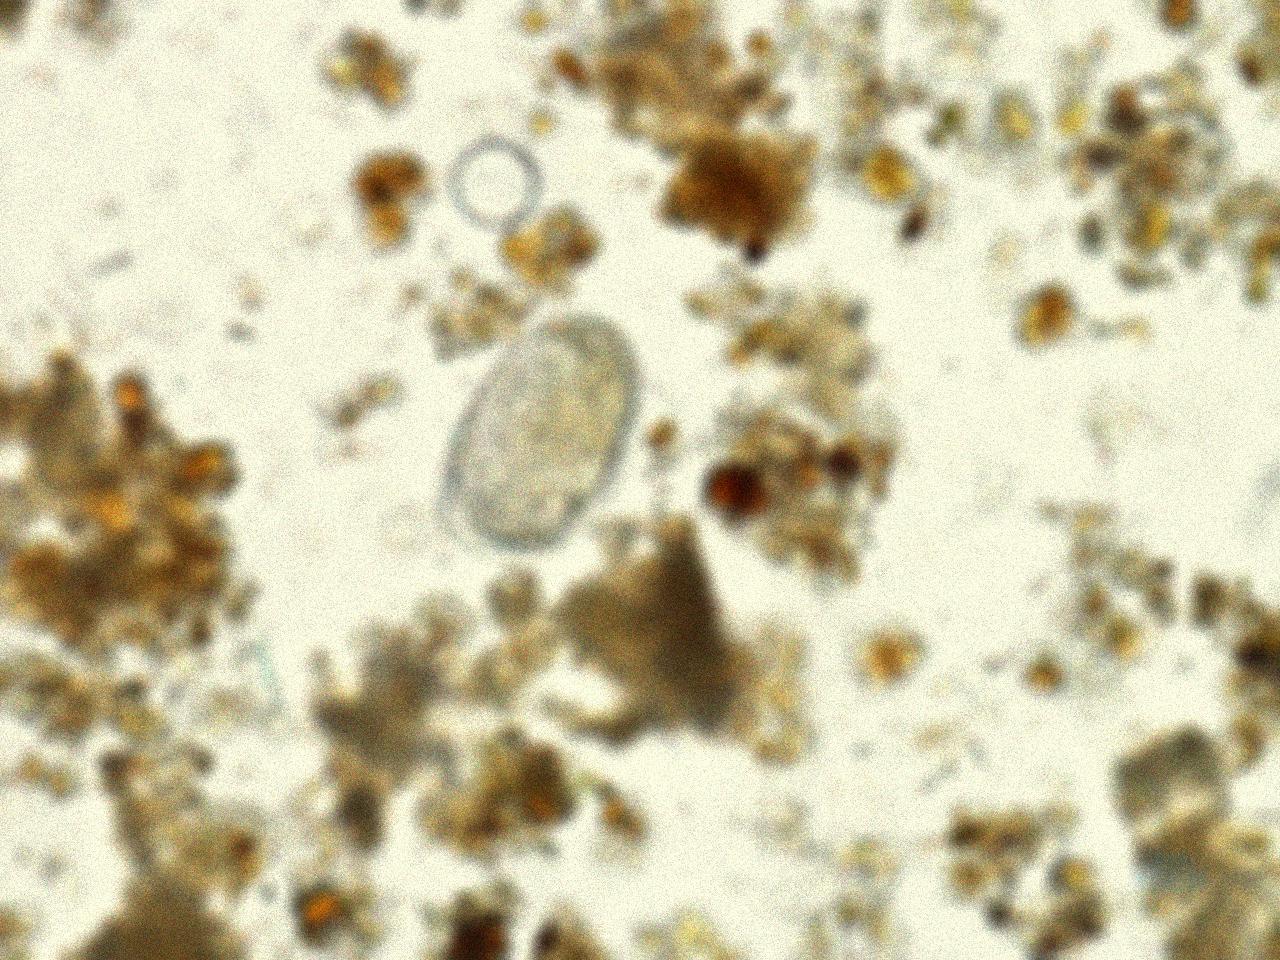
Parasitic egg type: Hookworm egg